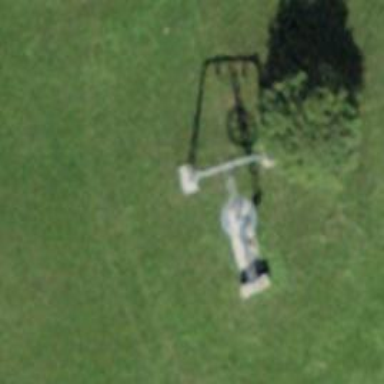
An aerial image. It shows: Pylon for aerialway.